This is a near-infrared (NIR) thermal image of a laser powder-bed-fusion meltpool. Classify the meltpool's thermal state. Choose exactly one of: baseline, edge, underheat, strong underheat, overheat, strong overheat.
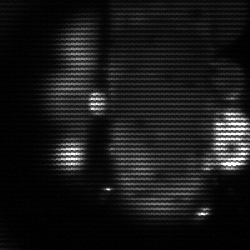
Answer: strong underheat